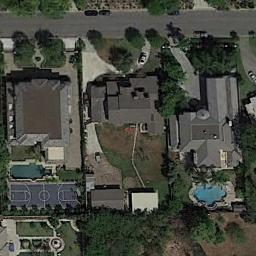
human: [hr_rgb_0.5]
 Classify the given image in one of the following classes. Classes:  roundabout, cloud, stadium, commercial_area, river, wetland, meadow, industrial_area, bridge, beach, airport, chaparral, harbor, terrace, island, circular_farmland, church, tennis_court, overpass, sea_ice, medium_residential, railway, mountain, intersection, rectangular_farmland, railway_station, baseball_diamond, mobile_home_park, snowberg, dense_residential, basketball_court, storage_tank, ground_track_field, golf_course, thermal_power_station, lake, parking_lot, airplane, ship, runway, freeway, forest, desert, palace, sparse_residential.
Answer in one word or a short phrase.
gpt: basketball_court